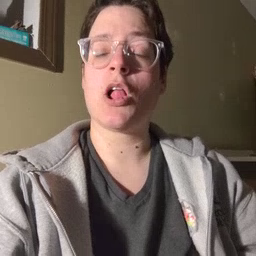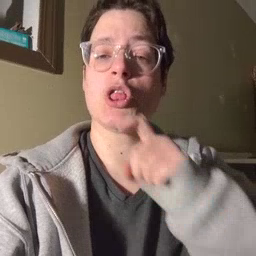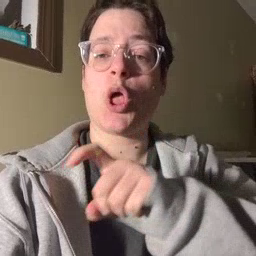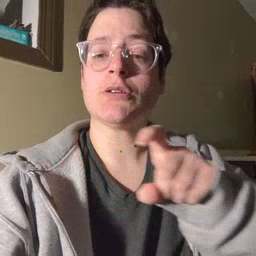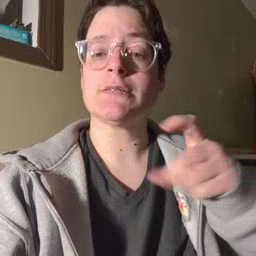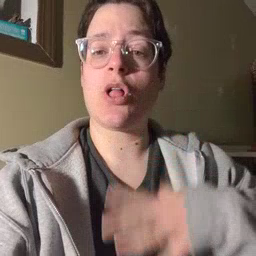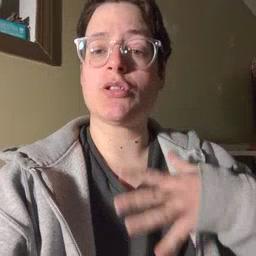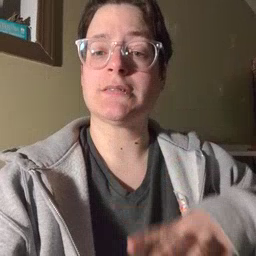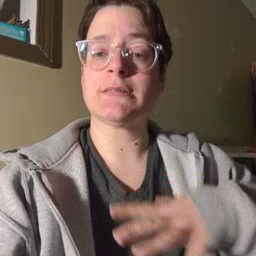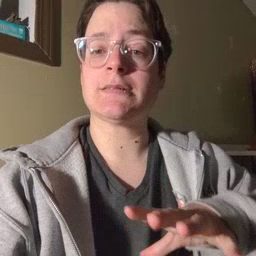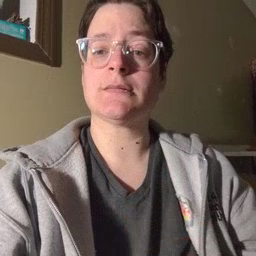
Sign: closet